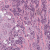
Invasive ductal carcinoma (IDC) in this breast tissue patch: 1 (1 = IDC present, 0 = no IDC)